Field crop: maize
Growth stage: 1
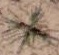
Species: salsola